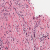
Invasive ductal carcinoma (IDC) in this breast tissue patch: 0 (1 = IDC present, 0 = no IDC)